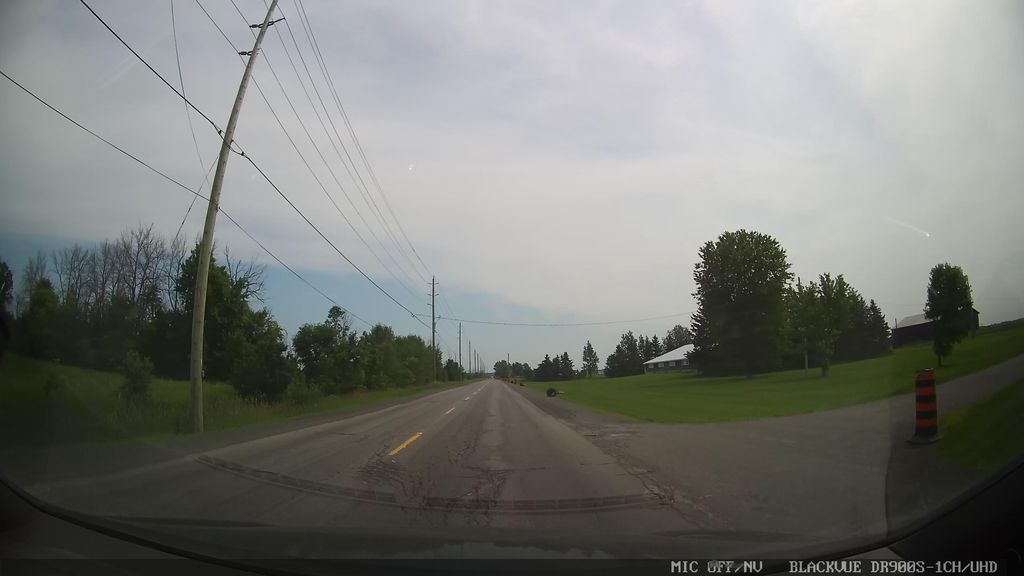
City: ottawa-gatineau